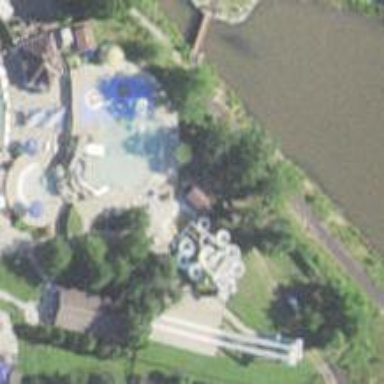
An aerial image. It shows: Water slide attraction.